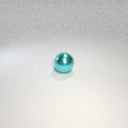
large cyan metal sphere